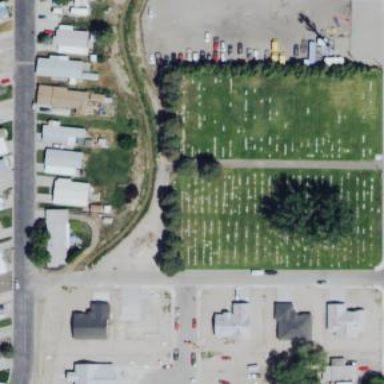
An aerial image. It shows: Cemetery.